Question: I'm having a hard time printing the following tree:
'''
----------t1:----------
tree:(((1),2,(3)),4,((5),6,(7,(8))))
----------t2:----------
tree:(((1),2,((3),4)),5,(6,(7,(8))))
----------t3:----------
tree:((1),2,(3,(4,(5,(6,(7,(8)))))))
----------t4:----------
tree:((((((((1),2),3),4),5),6),7),8)
'''
where "father" have no parentheses and each "son" has a bracket depends on the depth,the picture are the trees with depth.
here is my code:
'''
private String toString(String acc,int length){
if (left != null)
acc =left.toString(acc, length + 1)+")"+",";
// Adding two spaces 'length' times
for (int i = 0; i < length; i++) {
acc +="";
}
// adding the object data and new space
acc += this.data.toString();
if (right != null)
acc = "("+right.toString(acc, length + 1);
return acc;
}
public String toString() {
return "("+toString("", 0)+")";
}
'''
which instead prints:
'''
----------t1:----------
tree:(((((1),23),45),678)
----------t2:----------
tree:(((((1),23),4),5678)
----------t3:----------
tree:(((((((1),<PHONE>)
----------t4:----------
tree:(1),2),3),4),5),6),7),8)
'''
in the added picture, the tree is demonstrated with depth

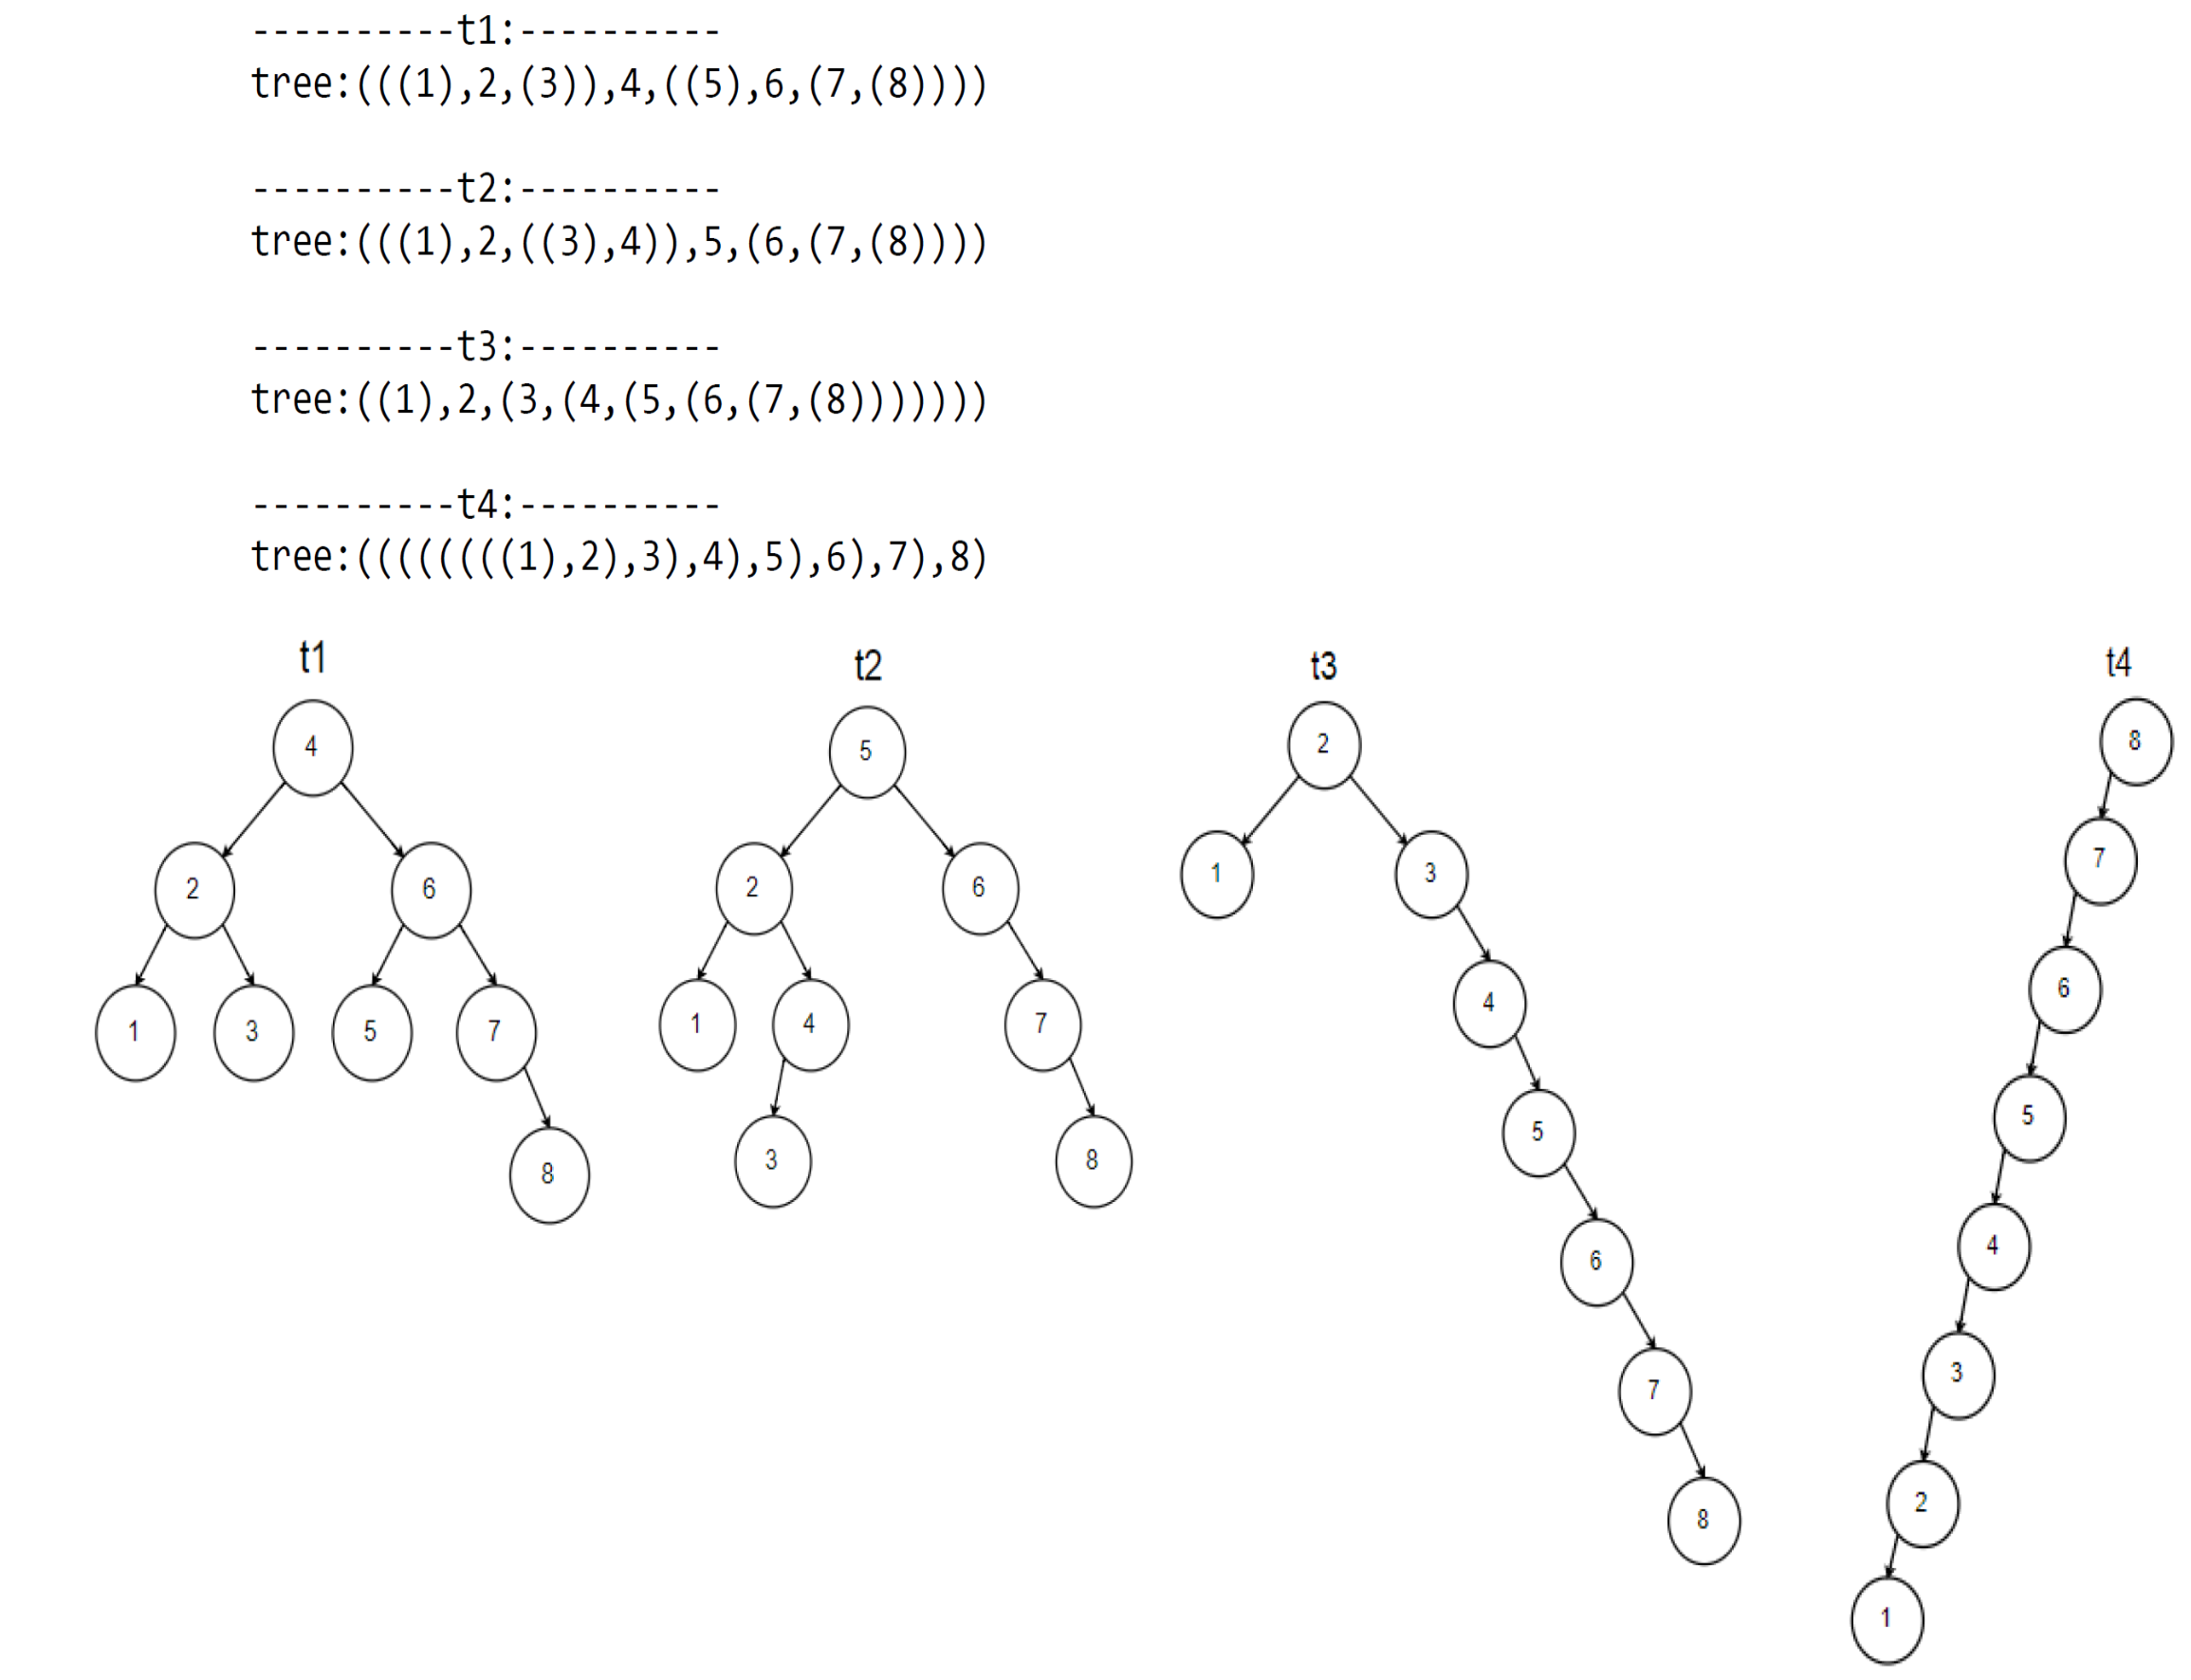
Answer: Actually, every node has an opening and closing parenthesis. As Stefan commented, you don't need the depth. Here's the code:
'''
public String toString() {
String out = "(";
if (this.left != null) {
out += left.toString() + ",";
}
out += this.data;
if (this.right != null) {
out += "," + right.toString();
}
return out + ")";
}
'''